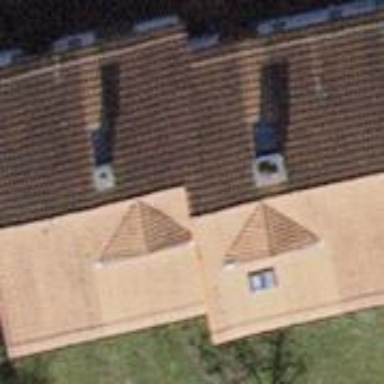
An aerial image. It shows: Building with tile roof.